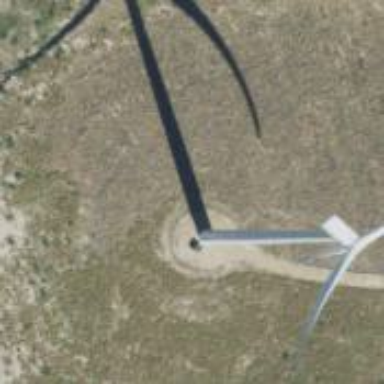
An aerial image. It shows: Wind turbine generator that utilizes wind as its source for generating electricity. It is of the horizontal axis type.